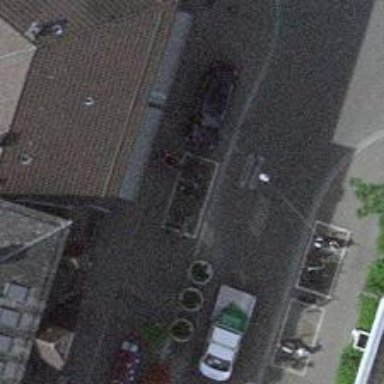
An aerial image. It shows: Bicycle parking with wide stands available.